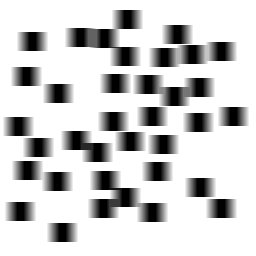
Squares: 36
Triangles: 0
Stars: 0
Total shapes: 36